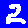
Digit: 2